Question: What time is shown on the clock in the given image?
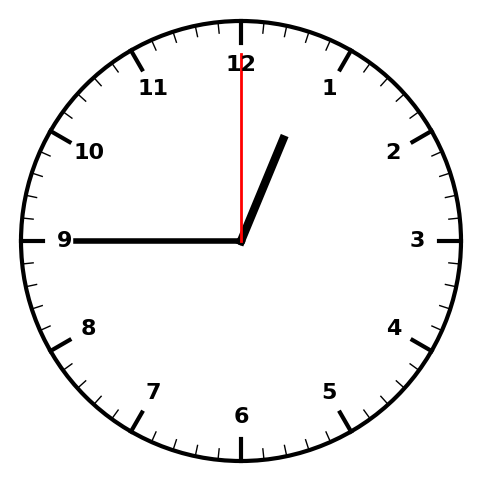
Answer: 12:45:00